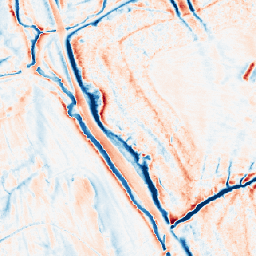
Category: classical
Decomposition family: gaussian_anisotropic
Decomposition parameters: sigma_x: 5
sigma_y: 2
Upsampling method: area
Upsampling parameters: scale: 4
Upsampling scale: 4